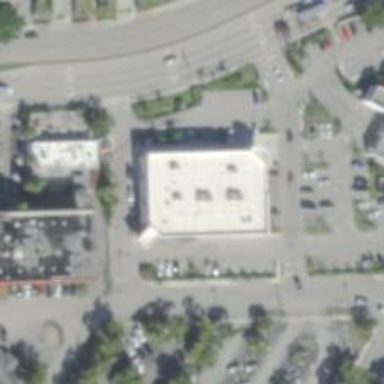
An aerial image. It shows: Pharmacy providing healthcare services.